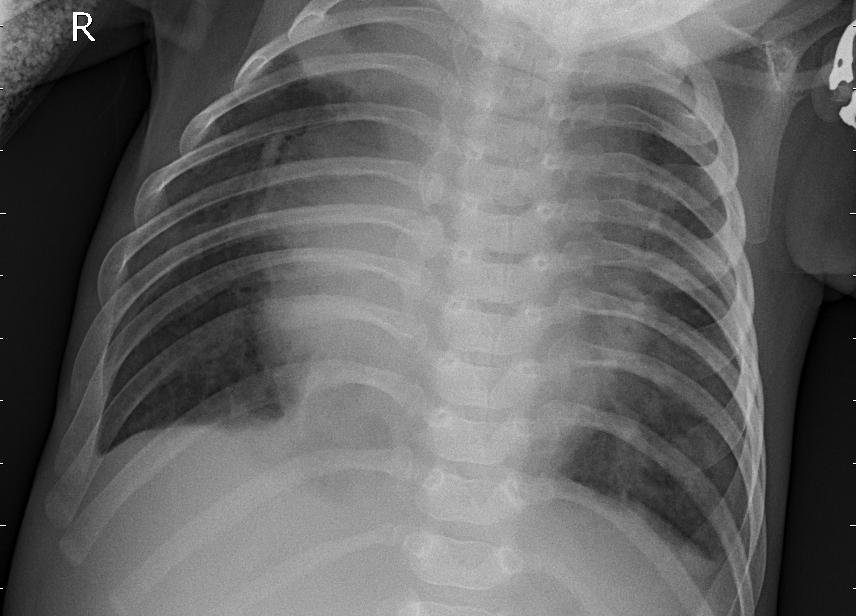
Diagnosis: PNEUMONIA